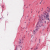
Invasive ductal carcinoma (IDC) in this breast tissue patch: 0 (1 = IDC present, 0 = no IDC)